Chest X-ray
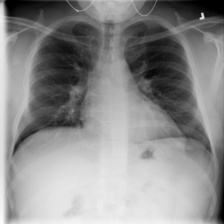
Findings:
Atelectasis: negative
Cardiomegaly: negative
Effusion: negative
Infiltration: negative
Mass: negative
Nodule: negative
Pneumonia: negative
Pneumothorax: negative
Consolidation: negative
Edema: negative
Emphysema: negative
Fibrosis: negative
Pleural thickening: negative
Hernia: negative